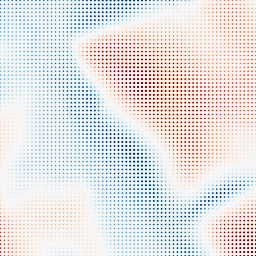
Category: multiscale
Decomposition family: dog
Decomposition parameters: sigma_low: 3
sigma_high: 50
Upsampling method: sinc_blackman
Upsampling parameters: scale: 8
kernel_size: 4
Upsampling scale: 8